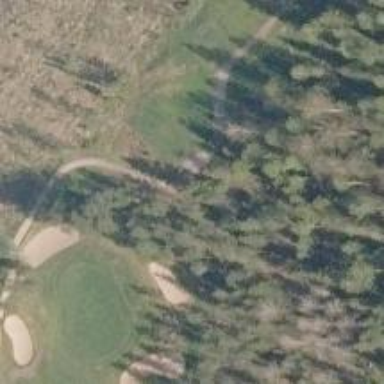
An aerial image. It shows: Path used for both walking and golf.